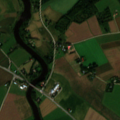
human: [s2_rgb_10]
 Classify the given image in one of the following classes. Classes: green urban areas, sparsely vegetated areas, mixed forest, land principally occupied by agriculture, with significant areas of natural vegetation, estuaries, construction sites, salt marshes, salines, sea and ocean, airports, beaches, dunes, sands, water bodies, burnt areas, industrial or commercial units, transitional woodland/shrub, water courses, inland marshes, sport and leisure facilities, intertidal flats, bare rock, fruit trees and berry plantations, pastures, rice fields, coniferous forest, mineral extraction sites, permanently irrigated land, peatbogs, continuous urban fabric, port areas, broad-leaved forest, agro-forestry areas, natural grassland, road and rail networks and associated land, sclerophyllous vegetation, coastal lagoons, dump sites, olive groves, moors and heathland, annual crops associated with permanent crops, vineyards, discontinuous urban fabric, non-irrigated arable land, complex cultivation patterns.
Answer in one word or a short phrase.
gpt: non-irrigated arable land, land principally occupied by agriculture, with significant areas of natural vegetation, coniferous forest